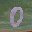
Label: 0